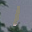
Label: 1